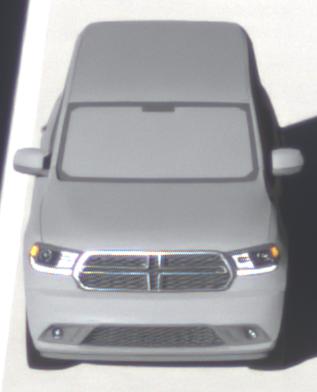
Make: Dodge
Model: Durango
Detailed model: Gen. 3
Model produced from: 2010
Doors: 5
Color: gray
Road condition: dry road
Daytime: sunrise or sunset
Contrast: medium contrast